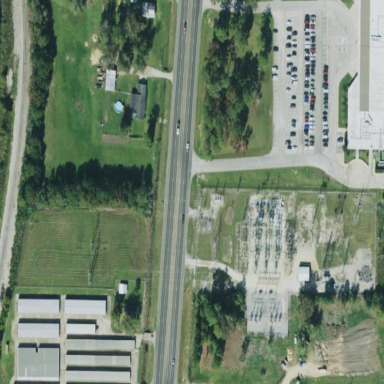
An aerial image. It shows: Outdoor power substation surrounded by fence. The substation operates at the distribution level.